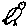
Label: bird